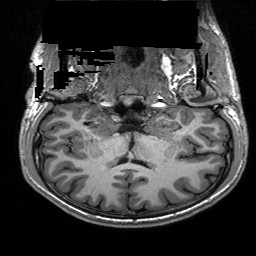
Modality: T1w
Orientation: sagittal
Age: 20
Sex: male
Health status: healthy
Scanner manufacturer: siemens
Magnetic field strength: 3 T
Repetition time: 3.2 s